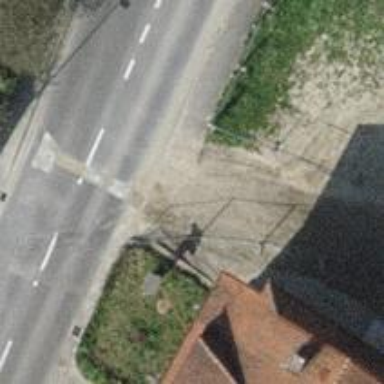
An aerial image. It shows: Sidewalk along the footway.